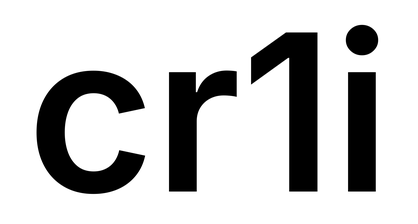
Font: Inter_SemiBold